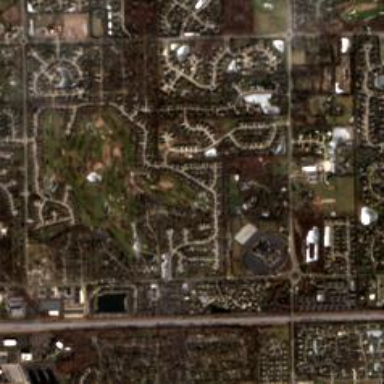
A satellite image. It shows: Golf course.